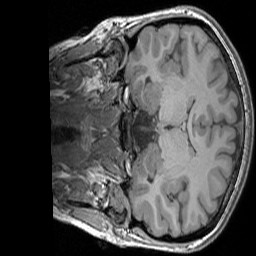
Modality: T1w
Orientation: coronal
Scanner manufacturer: siemens
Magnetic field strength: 3 T
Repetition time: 1.83 s
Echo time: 0.00303 s